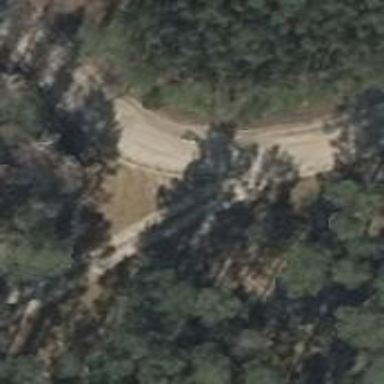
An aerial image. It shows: Gravel track with grade 2 tracktype.